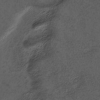
Label: not_dusty